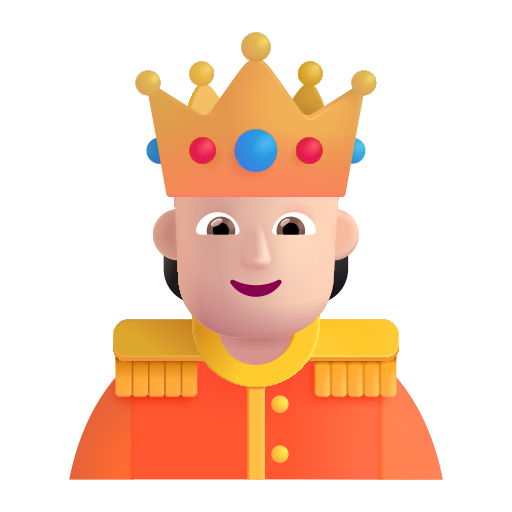
person with crown color light